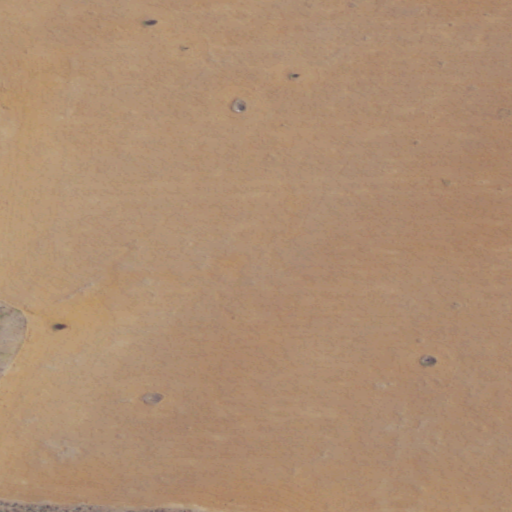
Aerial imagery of mountain in Washington named Landingham Hill containing cultivated crops and shrub